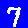
Digit: 7